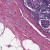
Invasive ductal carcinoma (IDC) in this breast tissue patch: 0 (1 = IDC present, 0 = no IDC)